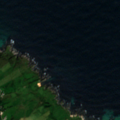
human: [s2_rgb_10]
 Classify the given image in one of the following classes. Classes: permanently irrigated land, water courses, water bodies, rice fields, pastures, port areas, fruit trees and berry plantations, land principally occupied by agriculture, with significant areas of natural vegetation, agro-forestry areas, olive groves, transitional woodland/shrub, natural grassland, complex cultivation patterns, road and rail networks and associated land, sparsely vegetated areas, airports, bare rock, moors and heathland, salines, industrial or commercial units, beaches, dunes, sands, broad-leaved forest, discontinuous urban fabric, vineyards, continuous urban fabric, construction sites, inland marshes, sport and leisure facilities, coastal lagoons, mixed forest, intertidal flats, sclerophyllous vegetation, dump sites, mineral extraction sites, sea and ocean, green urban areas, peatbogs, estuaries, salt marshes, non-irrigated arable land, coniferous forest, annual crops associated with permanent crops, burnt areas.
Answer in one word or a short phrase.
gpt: pastures, sea and ocean